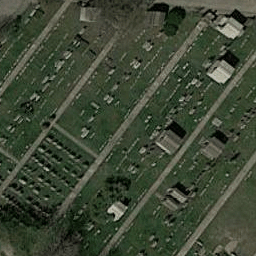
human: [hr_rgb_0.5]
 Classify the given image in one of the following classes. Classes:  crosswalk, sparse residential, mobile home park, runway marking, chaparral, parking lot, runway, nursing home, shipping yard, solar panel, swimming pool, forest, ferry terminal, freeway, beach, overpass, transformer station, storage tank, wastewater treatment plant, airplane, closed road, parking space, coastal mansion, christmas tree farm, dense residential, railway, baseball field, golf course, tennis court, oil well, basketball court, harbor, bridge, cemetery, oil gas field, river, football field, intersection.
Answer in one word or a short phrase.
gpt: cemetery